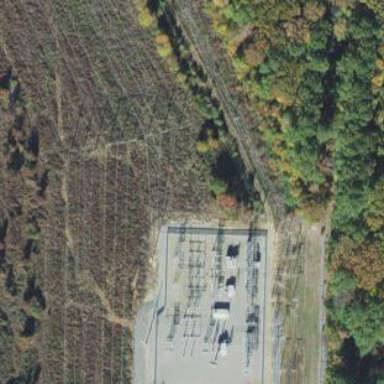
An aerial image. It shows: Power substation.